Interaction volume radius: 5 \u00c5
Interaction volume height: 20 \u00c5
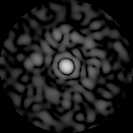
Disorder parameter: 0.838